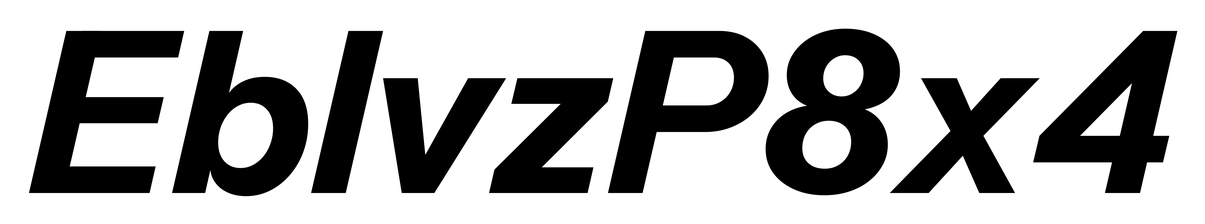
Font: InstrumentSans-Italic_Bold_Italic